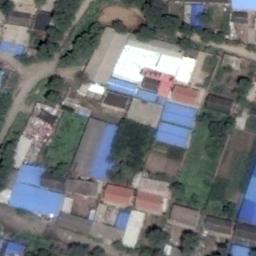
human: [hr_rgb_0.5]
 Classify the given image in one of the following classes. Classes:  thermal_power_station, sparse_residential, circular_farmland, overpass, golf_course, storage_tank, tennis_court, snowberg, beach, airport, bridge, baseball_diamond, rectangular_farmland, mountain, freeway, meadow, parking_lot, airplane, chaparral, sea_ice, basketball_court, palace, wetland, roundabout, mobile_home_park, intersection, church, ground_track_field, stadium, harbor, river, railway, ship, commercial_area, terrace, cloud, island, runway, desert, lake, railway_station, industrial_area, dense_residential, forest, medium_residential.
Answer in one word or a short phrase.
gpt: industrial_area